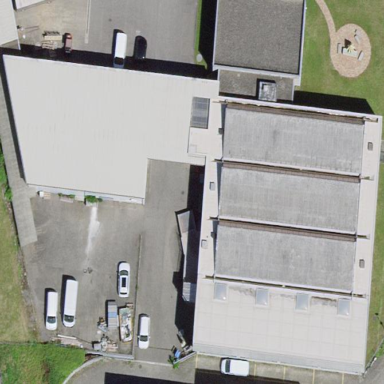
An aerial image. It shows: Industrial building.